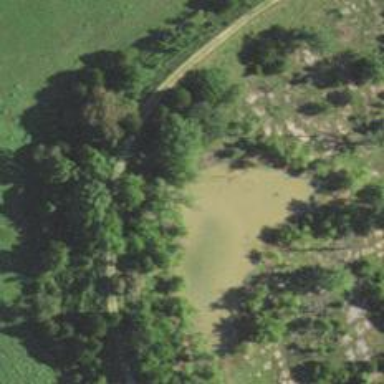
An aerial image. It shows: Reservoir.